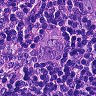
Metastatic tissue present: yes